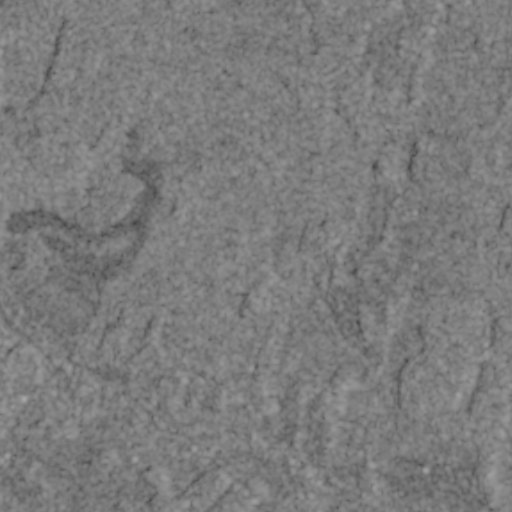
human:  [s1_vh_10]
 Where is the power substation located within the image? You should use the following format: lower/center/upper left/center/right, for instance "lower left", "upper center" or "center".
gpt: The power substation is located in the lower right of the image.
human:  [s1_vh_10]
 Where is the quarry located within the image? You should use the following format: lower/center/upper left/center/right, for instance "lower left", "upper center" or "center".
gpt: The quarry is located in the lower right of the image.
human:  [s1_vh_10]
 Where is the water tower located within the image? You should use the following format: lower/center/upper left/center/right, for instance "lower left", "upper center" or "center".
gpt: The water tower is located in the lower right of the image.
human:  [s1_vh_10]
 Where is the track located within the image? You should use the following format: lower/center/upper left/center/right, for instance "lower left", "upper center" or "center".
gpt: There is no track in the image.

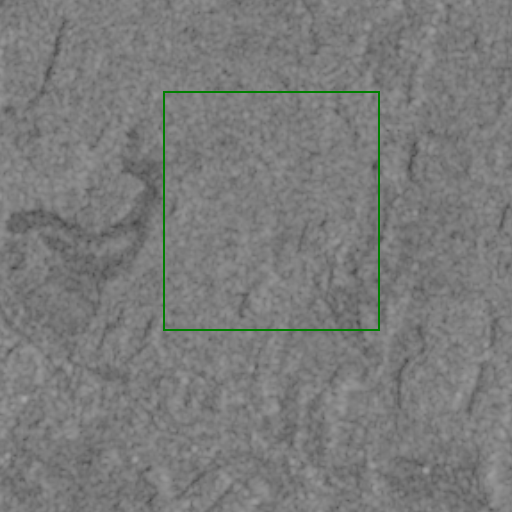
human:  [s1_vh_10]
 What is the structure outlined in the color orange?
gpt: There is no orange outline.
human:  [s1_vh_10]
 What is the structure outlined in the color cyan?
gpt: There is no structure outlined in cyan.